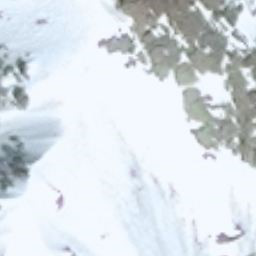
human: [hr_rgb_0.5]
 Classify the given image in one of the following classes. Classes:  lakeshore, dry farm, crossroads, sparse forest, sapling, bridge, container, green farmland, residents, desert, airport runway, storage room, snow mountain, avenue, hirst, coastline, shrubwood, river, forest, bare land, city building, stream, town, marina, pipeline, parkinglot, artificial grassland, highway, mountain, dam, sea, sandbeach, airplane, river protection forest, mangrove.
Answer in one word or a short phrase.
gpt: snow mountain